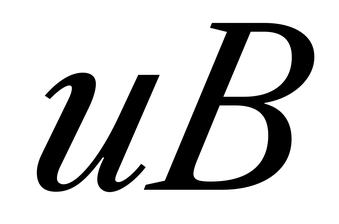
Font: LibreCaslonText-Italic_Italic